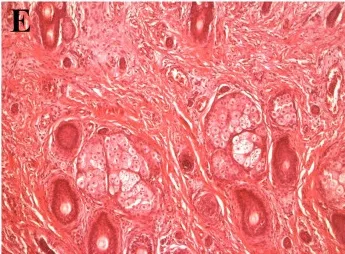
Histology results. (E) Single sebaceous glands.
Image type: pathology (h&e)